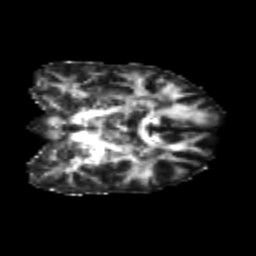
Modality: FA
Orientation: coronal
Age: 23
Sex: female
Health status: healthy
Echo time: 0.074 s